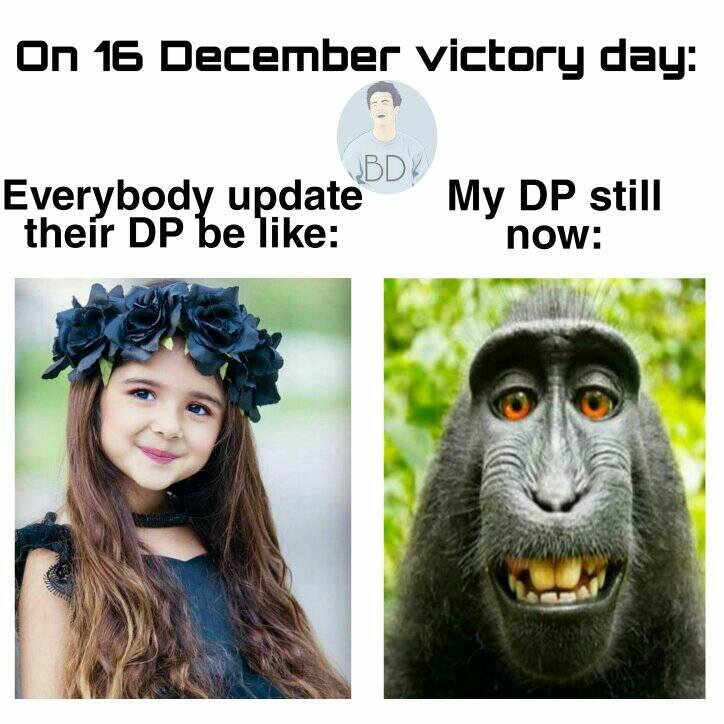
Caption: On 16 December victory day :     Everybody update their DP be like:     My DP still now :
Label: hate